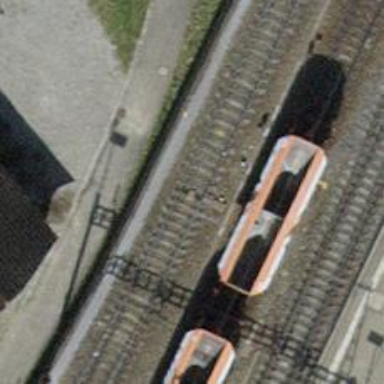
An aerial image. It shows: Railway switch.